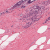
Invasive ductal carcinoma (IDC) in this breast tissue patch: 0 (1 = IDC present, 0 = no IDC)